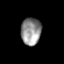
Tissue: skin
Cell type: Others
Senescence score: 0.7169
Nuclear area (px): 536
Mean DAPI intensity: 144.563